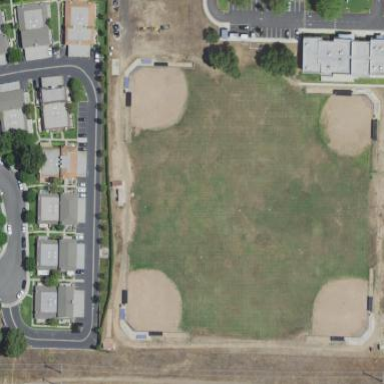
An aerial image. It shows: Softball pitch for leisure and sport activities.